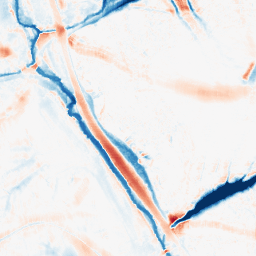
Category: morphological
Decomposition family: morphological_ellipse
Decomposition parameters: operation: average
width: 30
height: 30
Upsampling method: sinc_hamming
Upsampling parameters: scale: 4
kernel_size: 8
Upsampling scale: 4